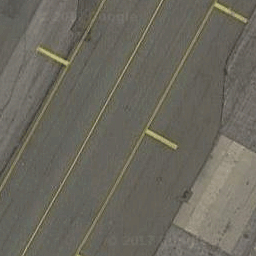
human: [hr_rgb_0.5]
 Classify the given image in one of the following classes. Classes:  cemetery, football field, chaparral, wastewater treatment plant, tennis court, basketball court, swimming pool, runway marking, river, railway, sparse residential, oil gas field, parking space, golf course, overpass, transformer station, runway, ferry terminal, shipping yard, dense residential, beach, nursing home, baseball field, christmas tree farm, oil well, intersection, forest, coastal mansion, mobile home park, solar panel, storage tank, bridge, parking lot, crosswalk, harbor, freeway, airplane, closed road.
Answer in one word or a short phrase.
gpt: runway marking